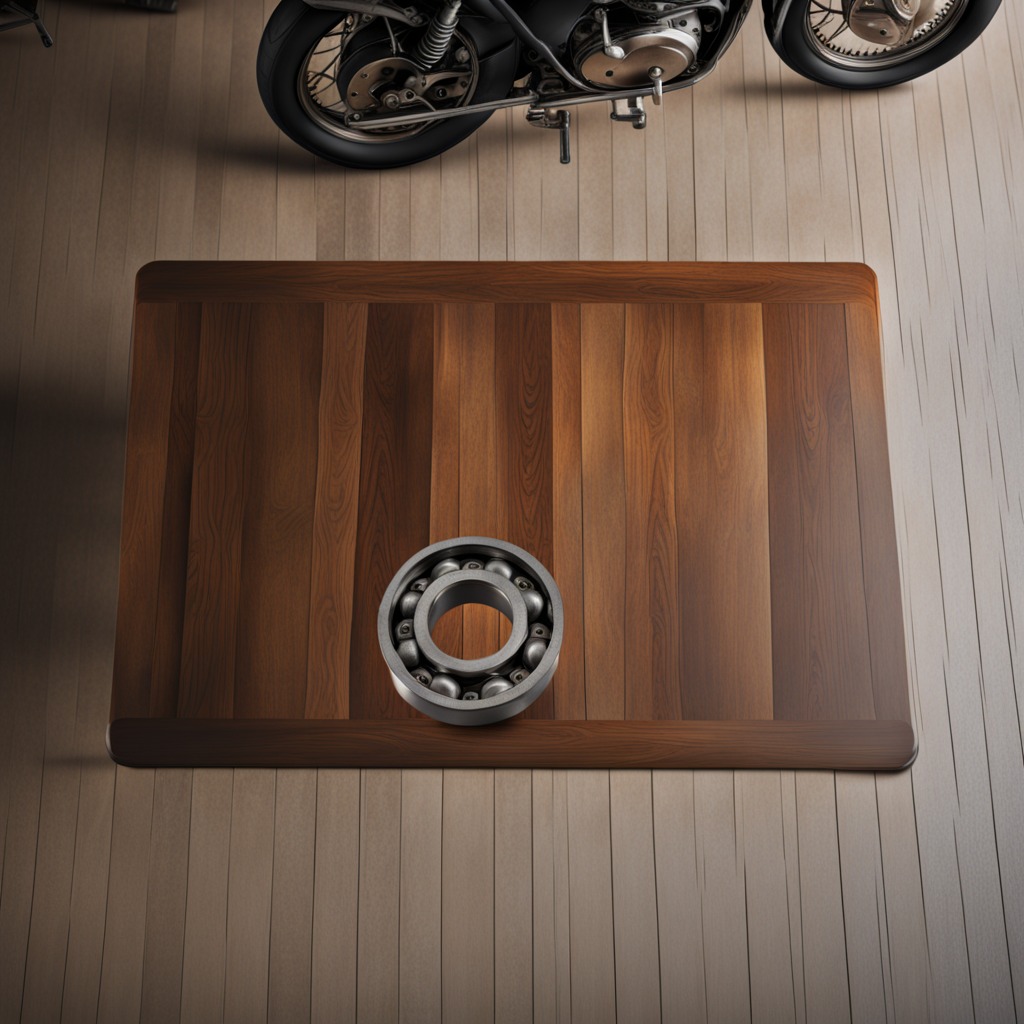
A metal ball bearing is lying on the wooden table.